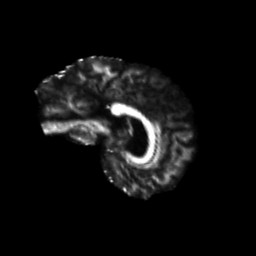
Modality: FA
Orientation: sagittal
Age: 57
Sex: male
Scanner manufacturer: siemens
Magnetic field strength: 3 T
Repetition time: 4.71 s
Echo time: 0.0906 s